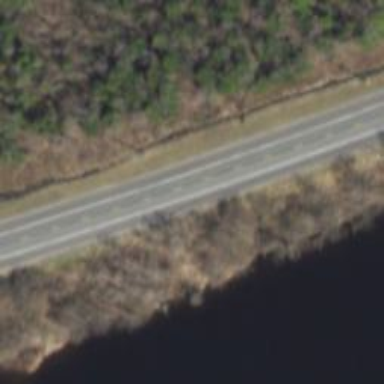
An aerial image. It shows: Asphalt road classified as primary highway.